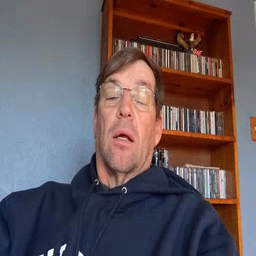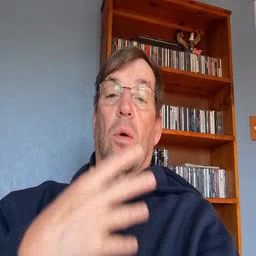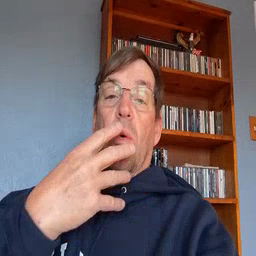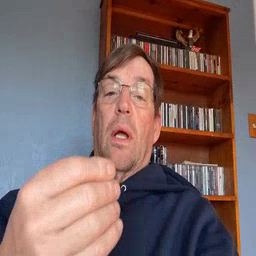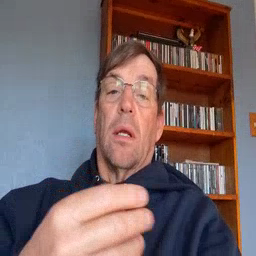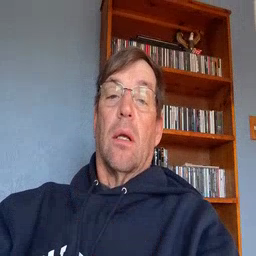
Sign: wet